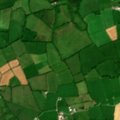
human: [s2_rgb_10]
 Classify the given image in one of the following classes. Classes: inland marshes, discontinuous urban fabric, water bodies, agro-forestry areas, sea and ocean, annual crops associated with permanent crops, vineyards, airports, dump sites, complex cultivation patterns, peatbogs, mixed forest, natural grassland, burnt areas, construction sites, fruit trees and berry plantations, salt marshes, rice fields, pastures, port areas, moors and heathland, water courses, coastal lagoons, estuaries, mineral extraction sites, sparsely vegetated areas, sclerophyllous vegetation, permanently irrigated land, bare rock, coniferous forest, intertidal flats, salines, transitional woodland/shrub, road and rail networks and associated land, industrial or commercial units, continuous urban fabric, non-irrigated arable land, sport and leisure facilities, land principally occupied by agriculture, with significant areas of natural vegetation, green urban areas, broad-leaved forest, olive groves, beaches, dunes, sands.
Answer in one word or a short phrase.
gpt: pastures